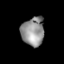
Tissue: lung
Cell type: Epithelial cells
Senescence score: 0.09284
Nuclear area (px): 640
Mean DAPI intensity: 145.833